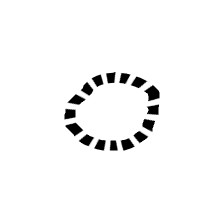
Shape: circle